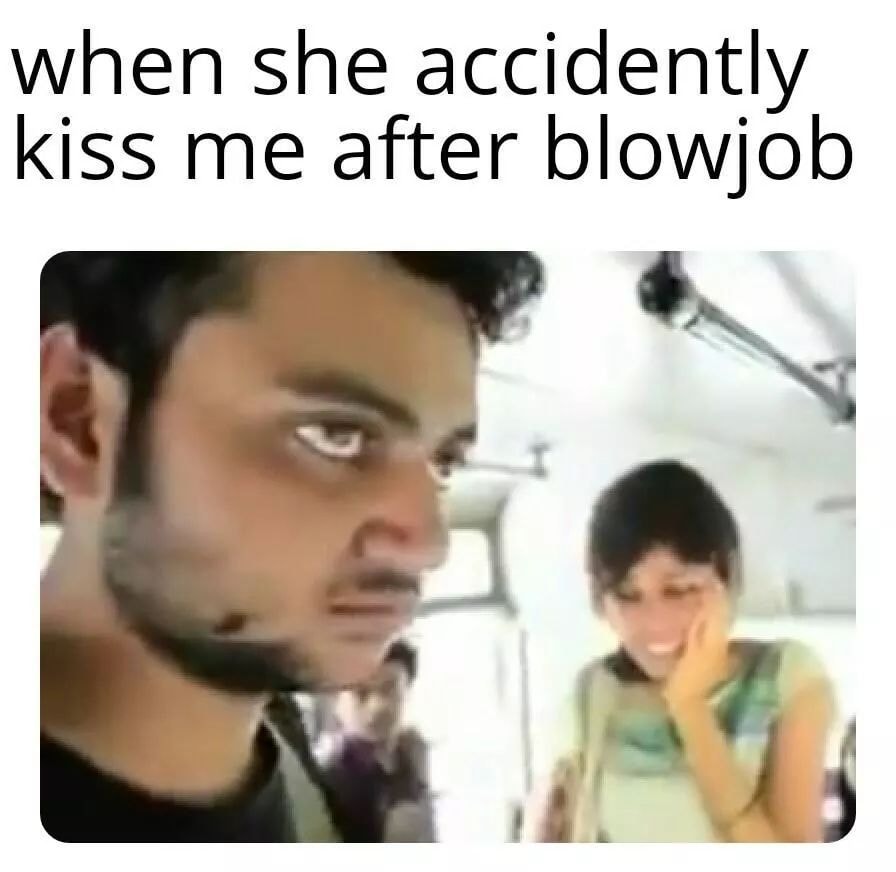
Caption: When she accidently kiss me after blowjob
Label: hate